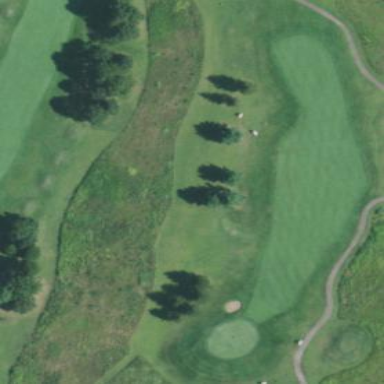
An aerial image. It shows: Rough grassy area used for golf.